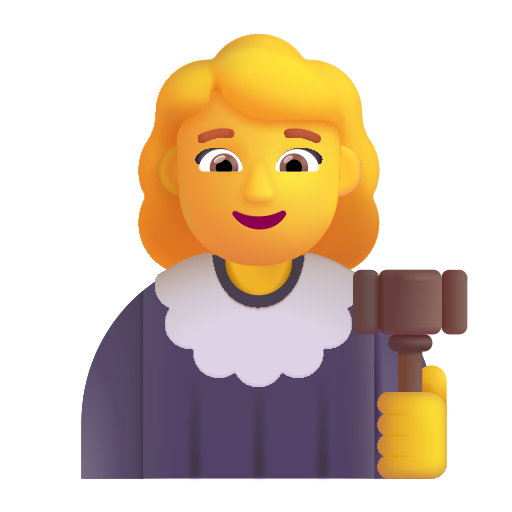
woman judge color default